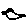
Label: bird